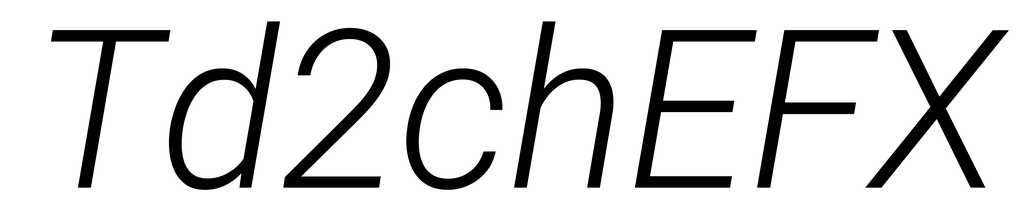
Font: Roboto-Italic_Light_Italic